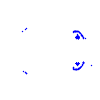
Particle: pion